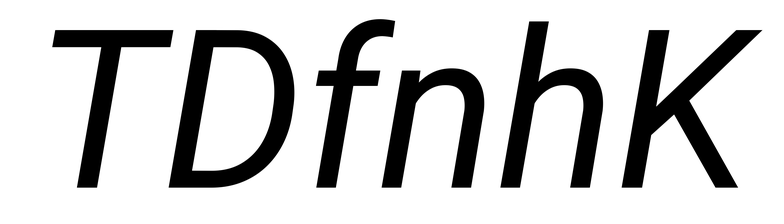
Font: Roboto-Italic_Italic